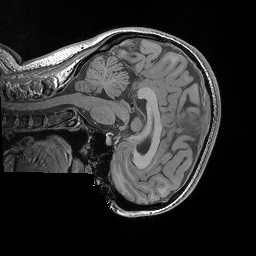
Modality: T1w
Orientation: sagittal
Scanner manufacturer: siemens
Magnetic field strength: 3 T
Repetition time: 0.02 s
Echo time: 0.00492 s